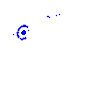
Particle: electron